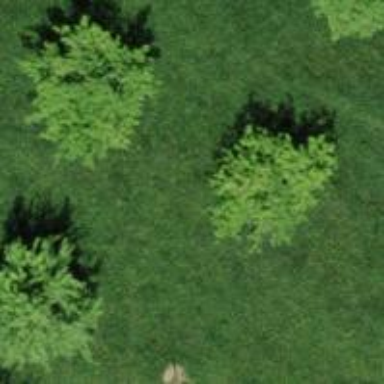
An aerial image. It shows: Broadleaved tree with lush foliage.